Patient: sex M, age 48
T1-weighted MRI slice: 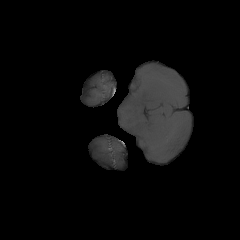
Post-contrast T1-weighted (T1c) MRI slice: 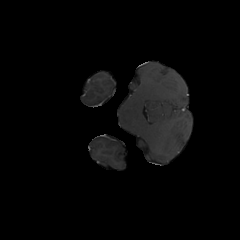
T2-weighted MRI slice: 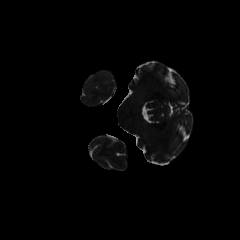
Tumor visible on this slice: no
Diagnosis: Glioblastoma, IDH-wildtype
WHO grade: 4